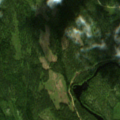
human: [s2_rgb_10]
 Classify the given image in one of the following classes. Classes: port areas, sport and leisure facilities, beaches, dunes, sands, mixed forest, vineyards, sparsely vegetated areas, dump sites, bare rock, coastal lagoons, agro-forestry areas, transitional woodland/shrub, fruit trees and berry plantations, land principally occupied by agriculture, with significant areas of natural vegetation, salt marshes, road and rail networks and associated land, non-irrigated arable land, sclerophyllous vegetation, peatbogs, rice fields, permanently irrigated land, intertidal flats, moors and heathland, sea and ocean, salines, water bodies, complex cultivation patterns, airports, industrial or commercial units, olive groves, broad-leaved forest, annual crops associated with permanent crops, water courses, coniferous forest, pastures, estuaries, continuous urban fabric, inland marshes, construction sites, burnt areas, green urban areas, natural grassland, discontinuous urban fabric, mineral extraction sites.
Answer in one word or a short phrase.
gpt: coniferous forest, transitional woodland/shrub